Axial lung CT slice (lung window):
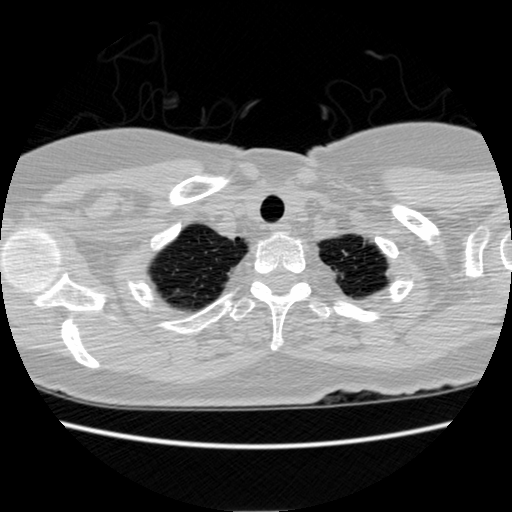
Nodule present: no